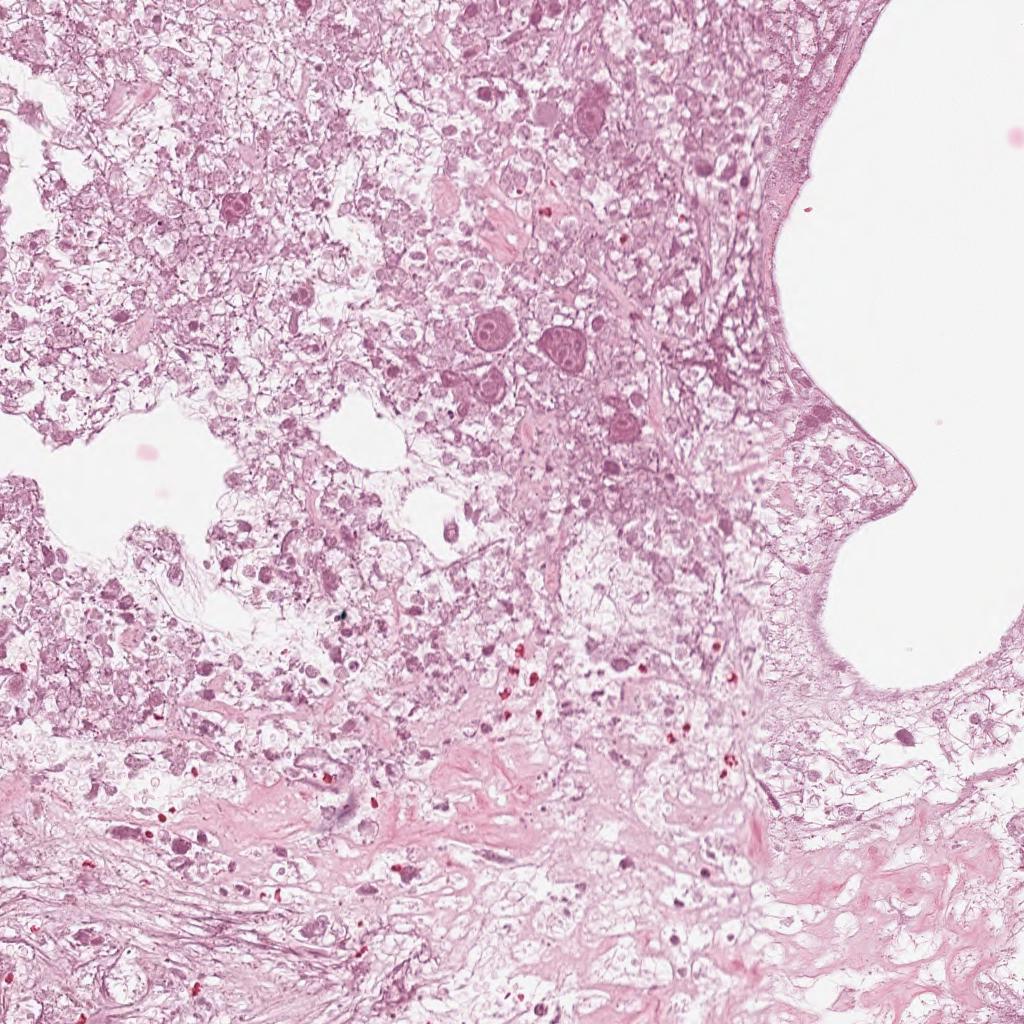
Label: Non-Viable-Tumor